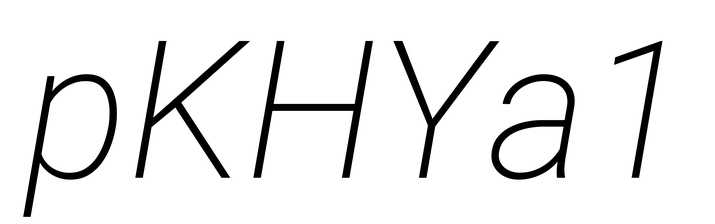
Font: Roboto-Italic_ExtraLight_Italic